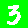
Digit: 3